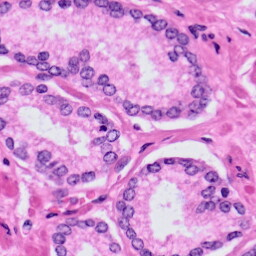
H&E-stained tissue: Prostate